Question: I'm having an issue when I try to scaffold from my database. I keep getting the same error and I've traid everything. I enabled the TCP/IP port MYSQLEXPRESS, I reestarted de service, I tried changing the connection string on the scaffolding comand...
Here is the error I keep getting:
'''
Microsoft.Data.SqlClient.SqlException (0x80131904): A network-related or instance-specific error occurred while establishing a connection to SQL Server. The server was not found or was not accessible. Verify that the instance name is correct and that SQL Server is configured to allow remote connections. (provider: TCP Provider, error: 0 - Se produjo un error durante el intento de conexion ya que la parte conectada no respondio adecuadamente tras un periodo de tiempo, o bien se produjo un error en la conexion establecida ya que el host conectado no ha podido responder.)
---> System.ComponentModel.Win32Exception (10060): Se produjo un error durante el intento de conexion ya que la parte conectada no respondio adecuadamente tras un periodo de tiempo, o bien se produjo un error en la conexion establecida ya que el host conectado no ha podido responder.
at Microsoft.Data.SqlClient.SqlInternalConnection.OnError(SqlException exception, Boolean breakConnection, Action'1 wrapCloseInAction)
at Microsoft.Data.SqlClient.TdsParser.ThrowExceptionAndWarning(TdsParserStateObject stateObj, Boolean callerHasConnectionLock, Boolean asyncClose)
at Microsoft.Data.SqlClient.TdsParser.Connect(ServerInfo serverInfo, SqlInternalConnectionTds connHandler, Boolean ignoreSniOpenTimeout, Int64 timerExpire, Boolean encrypt, Boolean trustServerCert, Boolean integratedSecurity, Boolean withFailover, SqlAuthenticationMethod authType)
at Microsoft.Data.SqlClient.SqlInternalConnectionTds.AttemptOneLogin(ServerInfo serverInfo, String newPassword, SecureString newSecurePassword, Boolean ignoreSniOpenTimeout, TimeoutTimer timeout, Boolean withFailover)
at Microsoft.Data.SqlClient.SqlInternalConnectionTds.LoginNoFailover(ServerInfo serverInfo, String newPassword, SecureString newSecurePassword, Boolean redirectedUserInstance, SqlConnectionString connectionOptions, SqlCredential credential, TimeoutTimer timeout)
at Microsoft.Data.SqlClient.SqlInternalConnectionTds.OpenLoginEnlist(TimeoutTimer timeout, SqlConnectionString connectionOptions, SqlCredential credential, String newPassword, SecureString newSecurePassword, Boolean redirectedUserInstance)
at Microsoft.Data.SqlClient.SqlInternalConnectionTds..ctor(DbConnectionPoolIdentity identity, SqlConnectionString connectionOptions, SqlCredential credential, Object providerInfo, String newPassword, SecureString newSecurePassword, Boolean redirectedUserInstance, SqlConnectionString userConnectionOptions, SessionData reconnectSessionData, Boolean applyTransientFaultHandling, String accessToken, DbConnectionPool pool)
at Microsoft.Data.SqlClient.SqlConnectionFactory.CreateConnection(DbConnectionOptions options, DbConnectionPoolKey poolKey, Object poolGroupProviderInfo, DbConnectionPool pool, DbConnection owningConnection, DbConnectionOptions userOptions)
at Microsoft.Data.ProviderBase.DbConnectionFactory.CreatePooledConnection(DbConnectionPool pool, DbConnection owningObject, DbConnectionOptions options, DbConnectionPoolKey poolKey, DbConnectionOptions userOptions)
at Microsoft.Data.ProviderBase.DbConnectionPool.CreateObject(DbConnection owningObject, DbConnectionOptions userOptions, DbConnectionInternal oldConnection)
at Microsoft.Data.ProviderBase.DbConnectionPool.UserCreateRequest(DbConnection owningObject, DbConnectionOptions userOptions, DbConnectionInternal oldConnection)
at Microsoft.Data.ProviderBase.DbConnectionPool.TryGetConnection(DbConnection owningObject, UInt32 waitForMultipleObjectsTimeout, Boolean allowCreate, Boolean onlyOneCheckConnection, DbConnectionOptions userOptions, DbConnectionInternal& connection)
at Microsoft.Data.ProviderBase.DbConnectionPool.TryGetConnection(DbConnection owningObject, TaskCompletionSource'1 retry, DbConnectionOptions userOptions, DbConnectionInternal& connection)
at Microsoft.Data.ProviderBase.DbConnectionFactory.TryGetConnection(DbConnection owningConnection, TaskCompletionSource'1 retry, DbConnectionOptions userOptions, DbConnectionInternal oldConnection, DbConnectionInternal& connection)
at Microsoft.Data.ProviderBase.DbConnectionInternal.TryOpenConnectionInternal(DbConnection outerConnection, DbConnectionFactory connectionFactory, TaskCompletionSource'1 retry, DbConnectionOptions userOptions)
at Microsoft.Data.ProviderBase.DbConnectionClosed.TryOpenConnection(DbConnection outerConnection, DbConnectionFactory connectionFactory, TaskCompletionSource'1 retry, DbConnectionOptions userOptions)
at Microsoft.Data.SqlClient.SqlConnection.TryOpen(TaskCompletionSource'1 retry, SqlConnectionOverrides overrides)
at Microsoft.Data.SqlClient.SqlConnection.Open(SqlConnectionOverrides overrides)
at Microsoft.Data.SqlClient.SqlConnection.Open()
at Microsoft.EntityFrameworkCore.SqlServer.Scaffolding.Internal.SqlServerDatabaseModelFactory.Create(DbConnection connection, DatabaseModelFactoryOptions options)
at Microsoft.EntityFrameworkCore.SqlServer.Scaffolding.Internal.SqlServerDatabaseModelFactory.Create(String connectionString, DatabaseModelFactoryOptions options)
at Microsoft.EntityFrameworkCore.Scaffolding.Internal.ReverseEngineerScaffolder.ScaffoldModel(String connectionString, DatabaseModelFactoryOptions databaseOptions, ModelReverseEngineerOptions modelOptions, ModelCodeGenerationOptions codeOptions)
at Microsoft.EntityFrameworkCore.Design.Internal.DatabaseOperations.ScaffoldContext(String provider, String connectionString, String outputDir, String outputContextDir, String dbContextClassName, IEnumerable'1 schemas, IEnumerable'1 tables, String modelNamespace, String contextNamespace, Boolean useDataAnnotations, Boolean overwriteFiles, Boolean useDatabaseNames, Boolean suppressOnConfiguring, Boolean noPluralize)
at Microsoft.EntityFrameworkCore.Design.OperationExecutor.ScaffoldContextImpl(String provider, String connectionString, String outputDir, String outputDbContextDir, String dbContextClassName, IEnumerable'1 schemaFilters, IEnumerable'1 tableFilters, String modelNamespace, String contextNamespace, Boolean useDataAnnotations, Boolean overwriteFiles, Boolean useDatabaseNames, Boolean suppressOnConfiguring, Boolean noPluarlize)
at Microsoft.EntityFrameworkCore.Design.OperationExecutor.ScaffoldContext.<>c__DisplayClass0_0.<.ctor>b__0()
at Microsoft.EntityFrameworkCore.Design.OperationExecutor.OperationBase.<>c__DisplayClass3_0'1.<Execute>b__0()
at Microsoft.EntityFrameworkCore.Design.OperationExecutor.OperationBase.Execute(Action action)
ClientConnectionId:<PHONE>-0000-<PHONE>
Error Number:10060,State:0,Class:20
A network-related or instance-specific error occurred while establishing a connection to SQL Server. The server was not found or was not accessible. Verify that the instance name is correct and that SQL Server is configured to allow remote connections. (provider: TCP Provider, error: 0 - Se produjo un error durante el intento de conexion ya que la parte conectada no respondio adecuadamente tras un periodo de tiempo, o bien se produjo un error en la conexion establecida ya que el host conectado no ha podido responder.)
'''
My database is located in an external server and I have connected to it by adding a linked server on Microsoft SQL Management Studio:

Here is the command I have been trying on the package manager console:
'''
Scaffold-DbContext "Data Source=82.223.2.171,1433;Initial Catalog=db_crijoya;User ID=user;Password=****" Microsoft.EntityFrameworkCore.SqlServer -OutputDir Models
'''
'''
Scaffold-DbContext "Server=82.223.2.171;Database=db;User Id=user;Password=****" Microsoft.EntityFrameworkCore.SqlServer -OutputDir Models
'''
'''
Scaffold-DbContext "Server=DESKTOP-M50KV5N\SQLEXPRESS;Database=db_crijoya;Trusted_Connection=True;" Microsoft.EntityFrameworkCore.SqlServer -OutputDir Models
'''
'''
Scaffold-DbContext "Server=CRISOFT;Database=db_crijoya;Trusted_Connection=True;" Microsoft.EntityFrameworkCore.SqlServer -OutputDir Models
'''
I don't know how to solve it. I can connect properly to the server but I the scaffold command isn't working... Please help
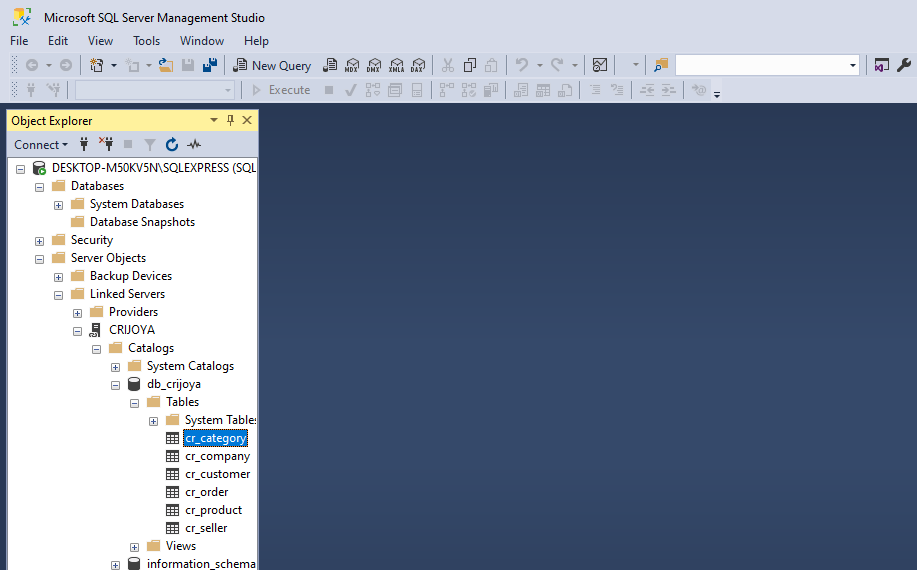
Answer: If someone is having the same issue I just solved it.
I have my database in mysql server not sql. I was using on my command the package Microsoft.EntityFrameworkCore.SqlServer so It wouldn't do the scaffolding. I installed MySql.Data.EntityFrameworkCore, although it has fallen into disuse and tried this command:
'''
Scaffold-DbContext "server=82.223.2.171;port=3306;user=user;password=****;database=db" MySql.Data.EntityFrameworkCore -OutputDir Models -f
'''